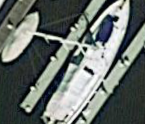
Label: Civil_yacht